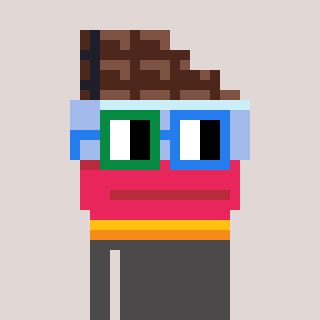
a pixel art character with square green and blue glasses, a chocolate-shaped head and a grayscale-colored body on a warm background